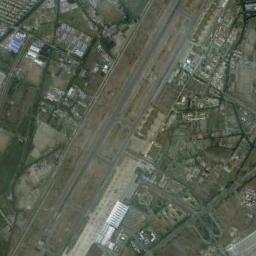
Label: airport